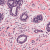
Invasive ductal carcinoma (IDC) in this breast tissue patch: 1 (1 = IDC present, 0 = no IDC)